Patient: sex M, age 75
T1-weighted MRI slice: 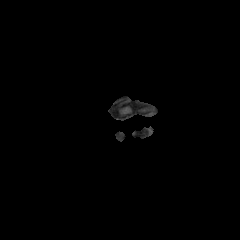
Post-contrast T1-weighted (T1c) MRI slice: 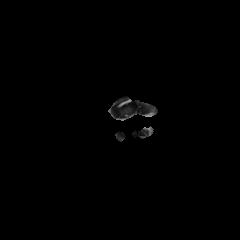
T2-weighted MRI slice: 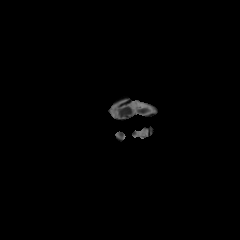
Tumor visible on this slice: no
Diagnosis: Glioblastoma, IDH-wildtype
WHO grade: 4